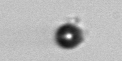
Label: bead